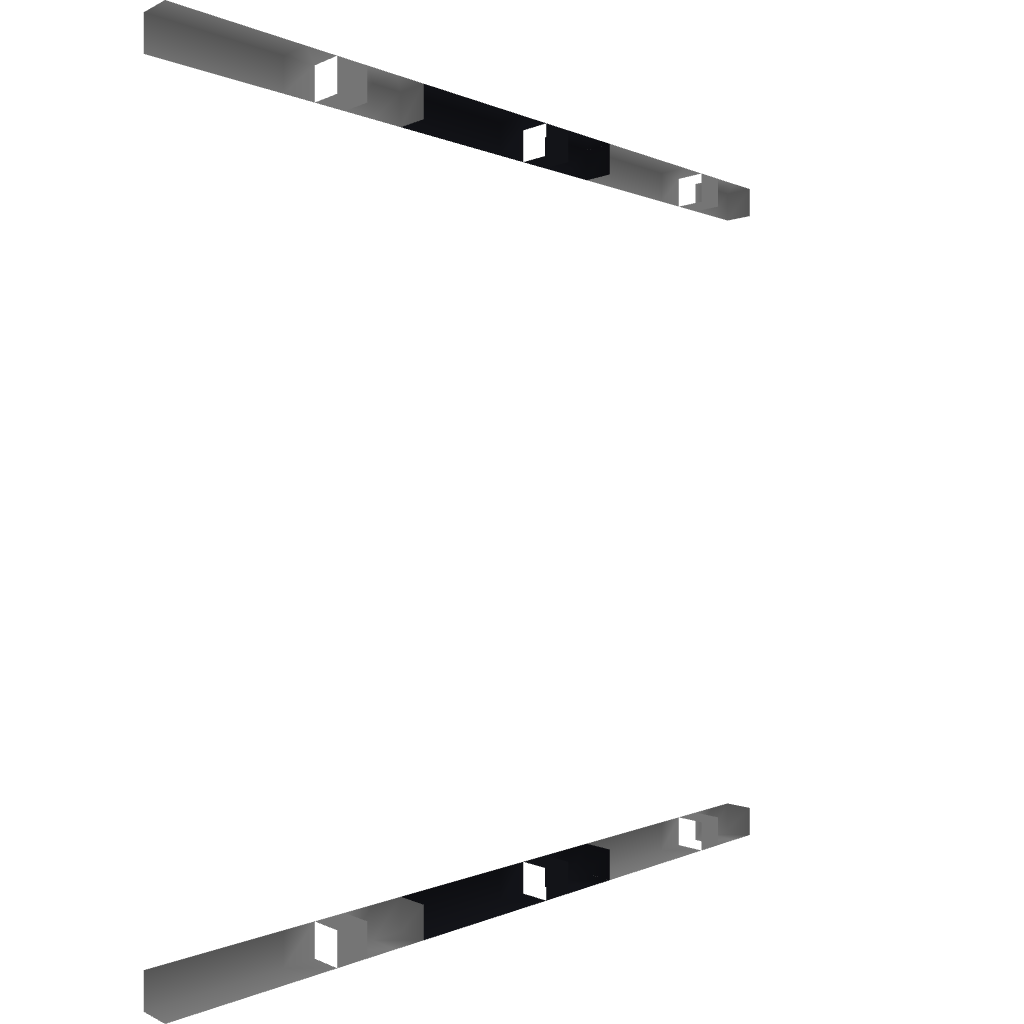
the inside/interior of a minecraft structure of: Boo (Ghost)